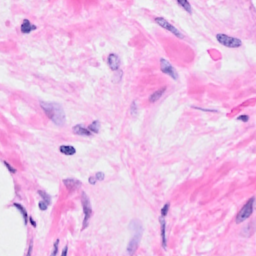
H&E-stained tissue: Breast